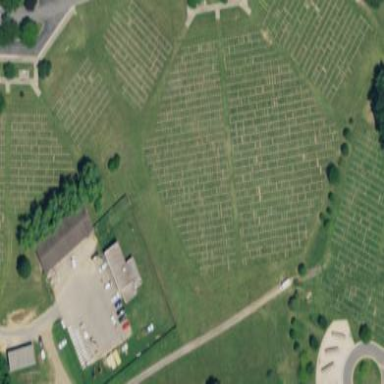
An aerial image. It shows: Section in the cemetery.